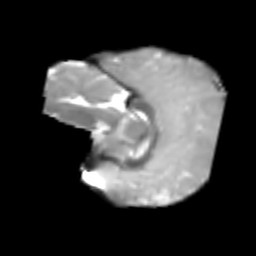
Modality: T2w
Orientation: sagittal
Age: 6
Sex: male
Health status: healthy